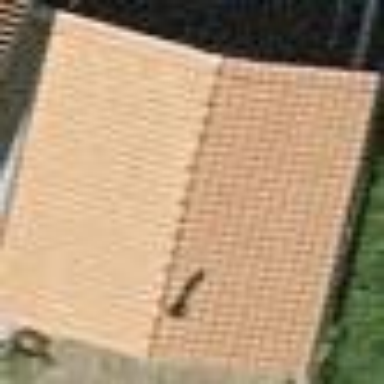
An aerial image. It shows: Garage.